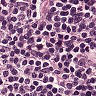
Metastatic tissue present: no